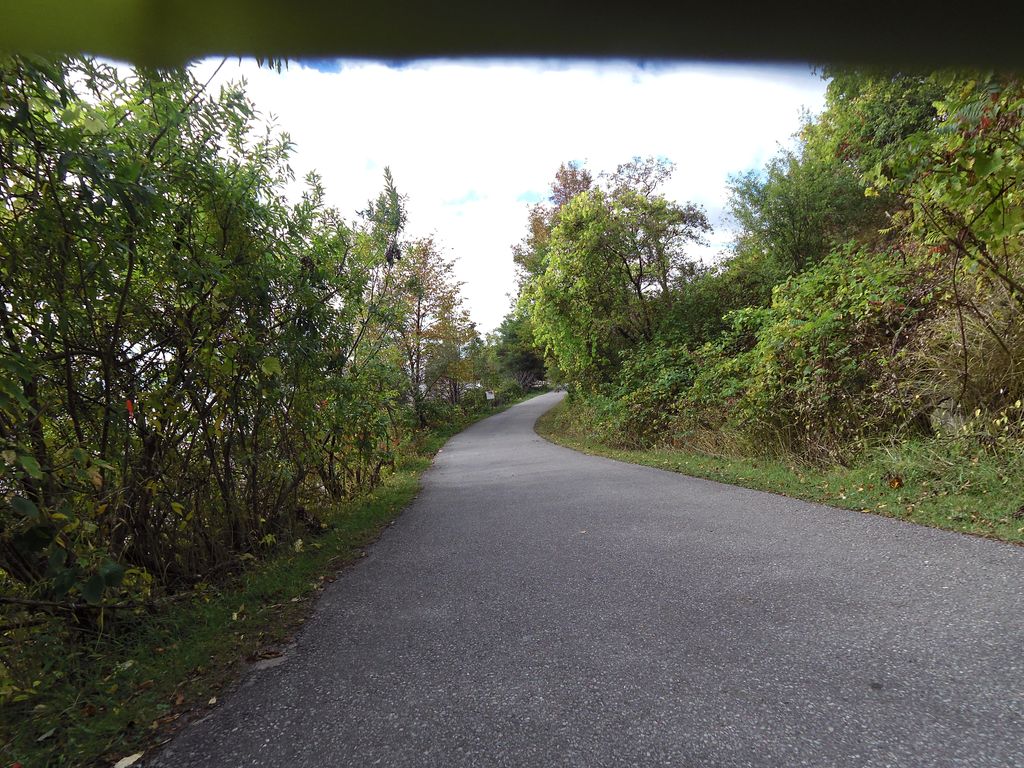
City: toronto